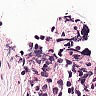
Metastatic tissue present: no